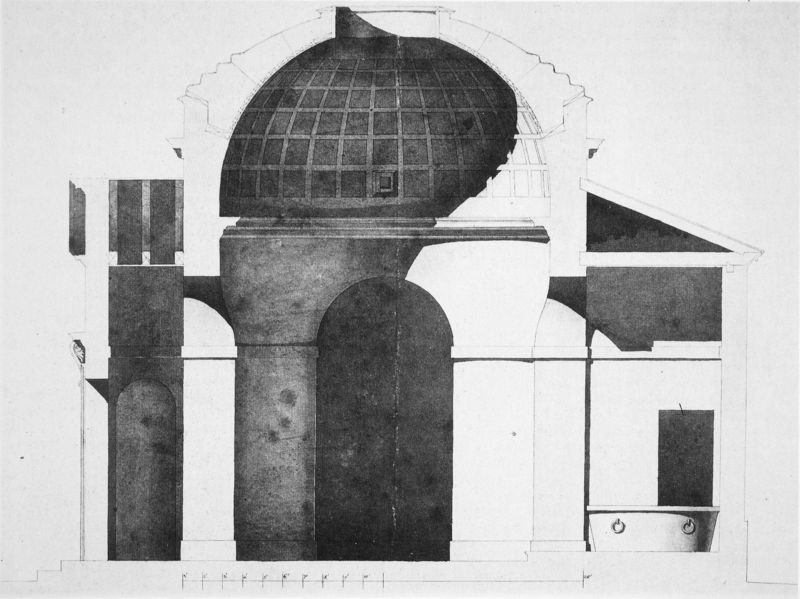
Titel: Palais Asbeck am Karolinenplatz 3, München, Badehaus, Schnitt
Künstler: Carl von Fischer
Standort: München
Institution: MStm
Schlagwörter: dunkel, schatten, weiß, dreieck, fenster, grau, hell, holz, licht, pfeiler, profil, schwarz, skizze, stützen, säule, säulen, tür, zeichnung, dach, gebäude, haus, wand, architektur, felder, kirche, klassizismus, kontrast, renaissance, brunnen, kreis, rund, bassin, kübel, papier, ansicht, bogen, italien, giebel, formen, grafik, graphik, linien, rundbogen, kuppel, treppe, detail, flügeltür, türflügel, stufen, striche, tor, halle, bögen, bad, eingang, laviert, tusche, arkade, offen, antike, ringe, torbogen, dom, becken, druck, schnitt, schwarzweiss, loch, hell-dunkel, bleistift, entwurf, pantheon, rom, badewanne, quadrate, wanne, portal, gesims, sarg, seitenschiff, grab, antik, rundbögen, konstruktion, antikisierend, plan, lock, tempel, kasetten, kassetten, kassettendecke, querschnitt, bau, antikisch, basilika, kassette, grundriss, bauwerk, massstab, aufriss, nischen, architekturzeichnung, bauplan, architekt, baptisterium, kasettendecke, zentralbau, pultdach, satteldach, romanisch, kassettierung, okulus, opaion, rotunde, sektion, vorhalle, durchschnitt, längsschnitt, kassetendecke, skala, masstab, kassetierung, kassettenkuppel, maße, pinsellavee, sarkophag, sattelsach, taufbecken, tumba, pendentif, anonym, planetarium, sufen, schraege